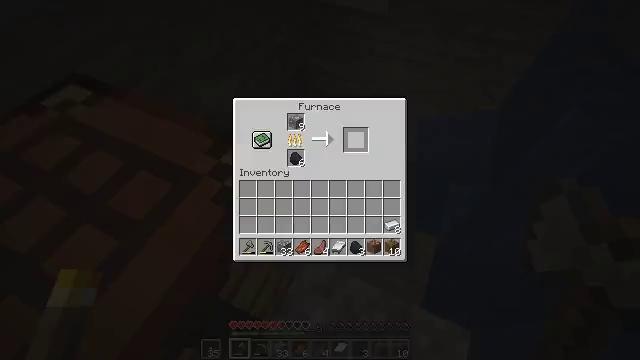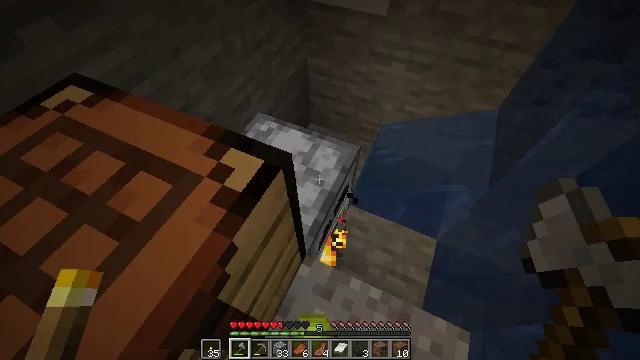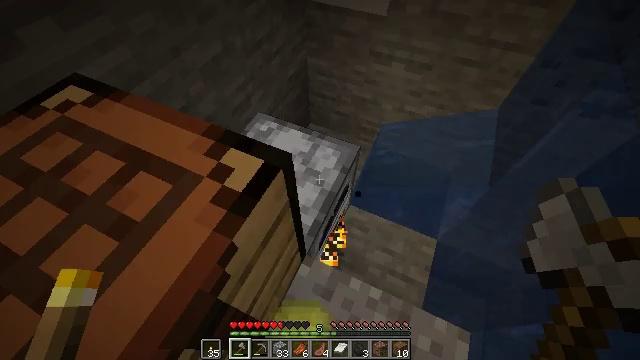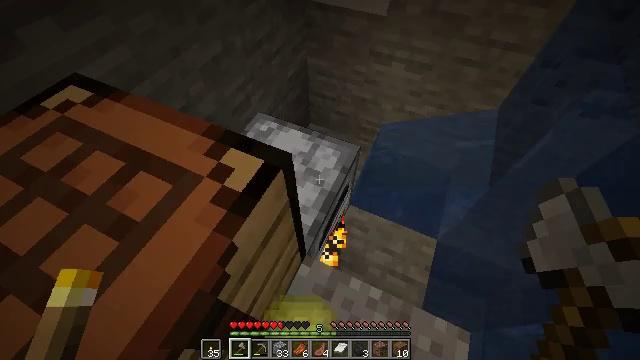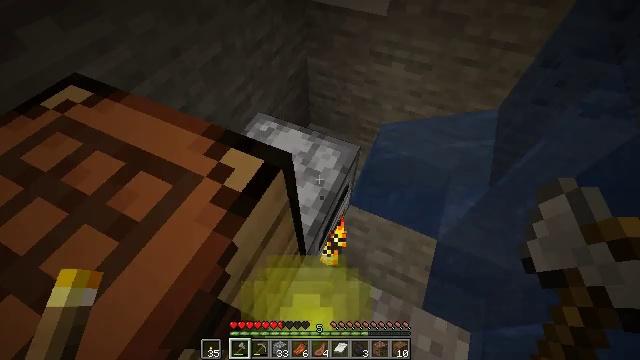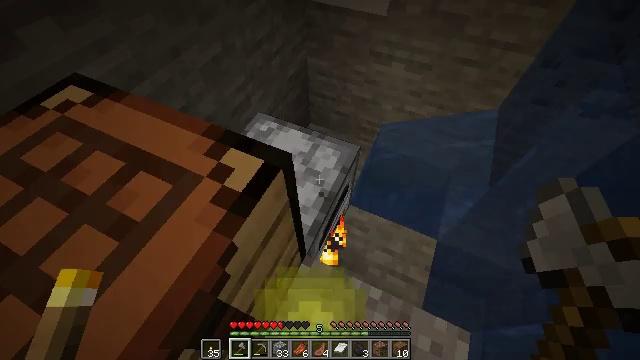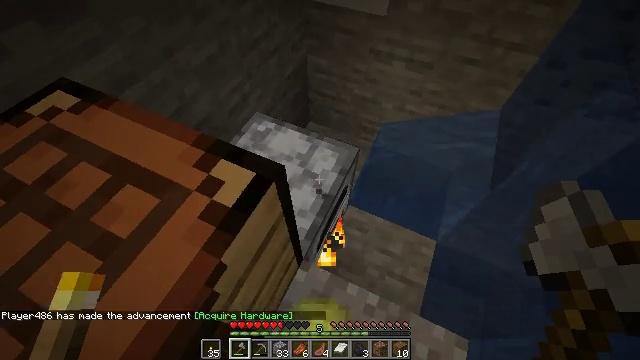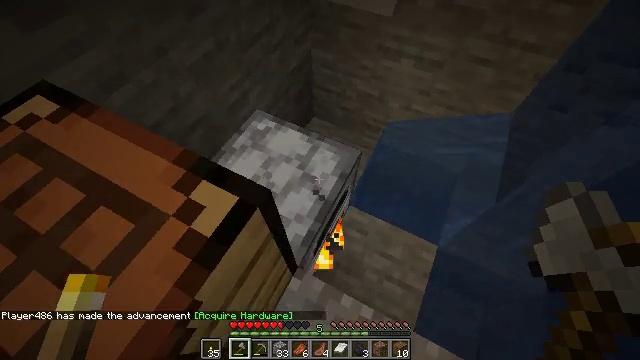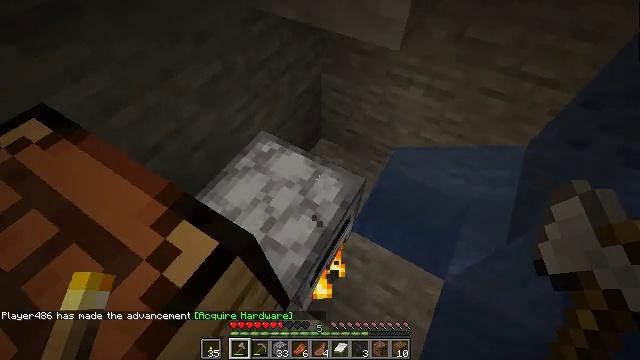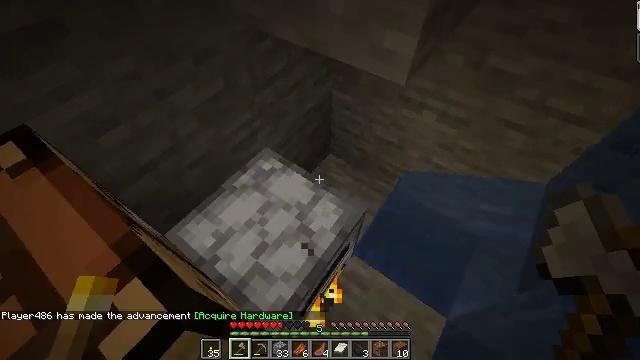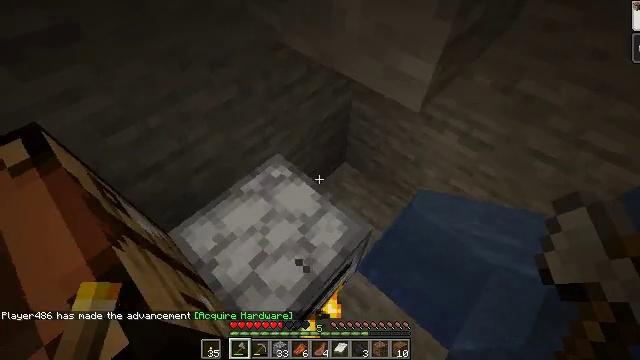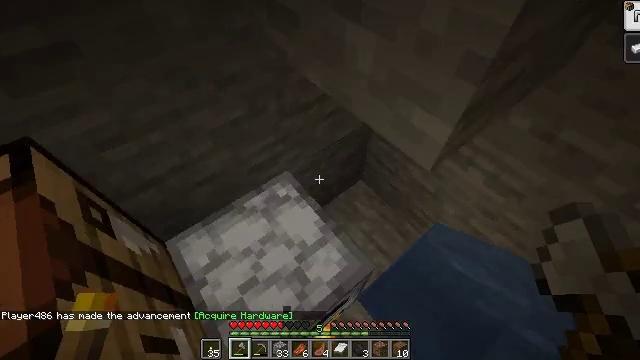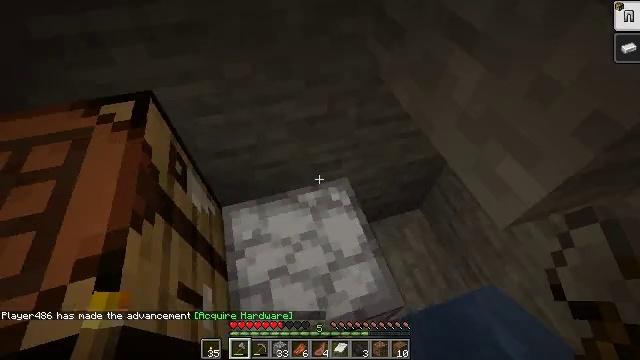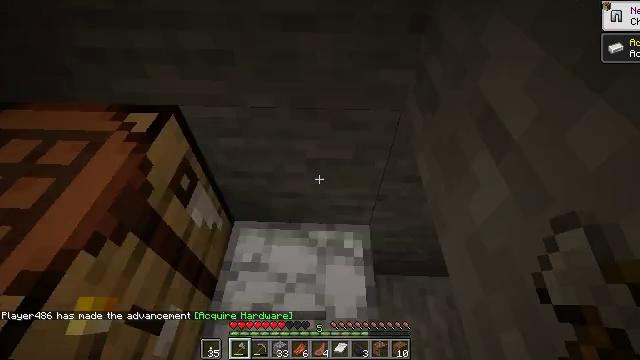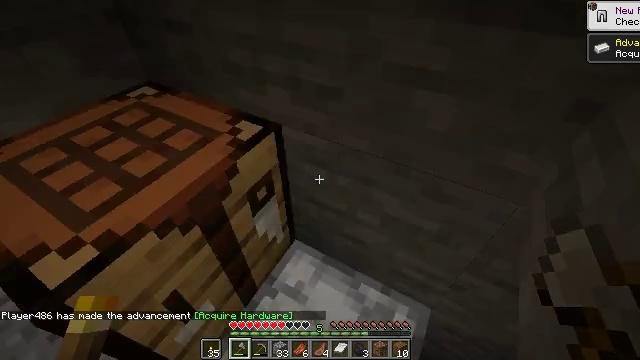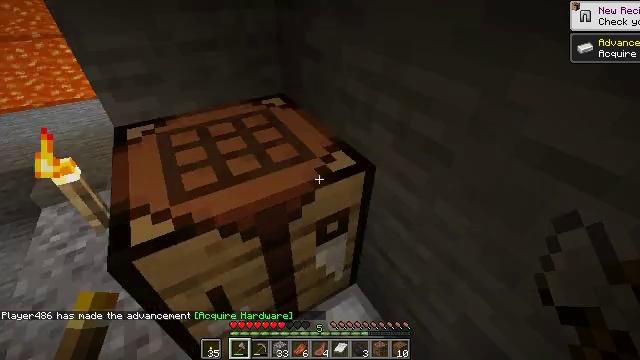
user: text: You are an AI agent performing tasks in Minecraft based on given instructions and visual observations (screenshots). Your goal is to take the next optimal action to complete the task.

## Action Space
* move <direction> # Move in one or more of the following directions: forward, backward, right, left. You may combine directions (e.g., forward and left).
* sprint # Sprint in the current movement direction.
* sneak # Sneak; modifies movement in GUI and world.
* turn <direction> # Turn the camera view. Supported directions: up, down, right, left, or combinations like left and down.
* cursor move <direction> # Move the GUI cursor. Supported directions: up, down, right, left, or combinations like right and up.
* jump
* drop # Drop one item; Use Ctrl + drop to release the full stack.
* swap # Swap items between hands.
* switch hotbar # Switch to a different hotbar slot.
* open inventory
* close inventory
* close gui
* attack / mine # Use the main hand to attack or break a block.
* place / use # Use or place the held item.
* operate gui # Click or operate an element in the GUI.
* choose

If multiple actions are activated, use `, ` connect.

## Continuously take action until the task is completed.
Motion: motion action
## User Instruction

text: Open the crafting table and craft an iron chestplate.
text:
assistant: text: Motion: open gui
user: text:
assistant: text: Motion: close gui
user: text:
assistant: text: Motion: no_op
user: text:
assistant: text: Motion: no_op
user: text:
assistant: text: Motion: no_op
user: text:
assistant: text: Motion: move forward, turn down
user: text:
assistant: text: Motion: move forward, turn left and down
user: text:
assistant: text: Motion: move forward, turn left and up
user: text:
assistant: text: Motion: move forward, turn left and up
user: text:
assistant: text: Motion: move forward, turn left
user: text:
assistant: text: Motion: move forward, turn left
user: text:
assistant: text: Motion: move forward and move right, turn left and up
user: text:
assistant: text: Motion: move forward and move right, turn left and up
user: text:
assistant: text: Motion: move forward and move right, turn left and up
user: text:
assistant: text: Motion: move forward and move right, turn left and up
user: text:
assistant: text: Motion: turn left and up
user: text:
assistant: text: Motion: turn left and up
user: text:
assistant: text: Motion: turn left
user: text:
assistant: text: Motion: turn left
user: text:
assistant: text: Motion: no_op
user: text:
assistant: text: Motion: no_op
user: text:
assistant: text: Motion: move right, turn left
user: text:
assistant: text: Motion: move right
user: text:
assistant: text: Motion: move right
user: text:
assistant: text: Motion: move right, turn left
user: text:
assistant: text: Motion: turn left
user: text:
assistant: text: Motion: turn left, use / place
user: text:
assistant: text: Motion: use / place
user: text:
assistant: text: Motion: use / place
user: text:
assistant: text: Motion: use / place